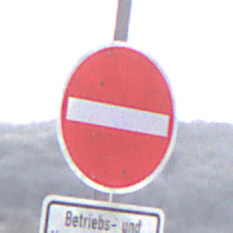
Verkehrszeichen: VerbotDerEinfahrt
Zusatzzeichen unten: BesondereFahrzeugeUndTransportgueter9
Umgebung: Outdoor, Nature
Tageszeit: MorningAfternoon
Wetter: PartlyCloudy
Licht: Natural
Jahreszeit: Winter
Kontrast: HighContrast